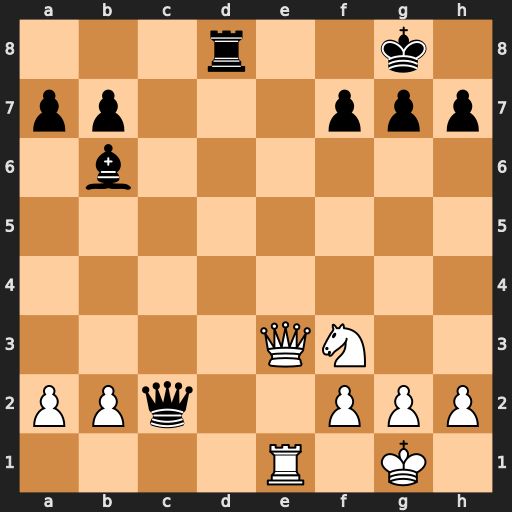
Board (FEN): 3r2k1/pp3ppp/1b6/8/8/4QN2/PPq2PPP/4R1K1
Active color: w
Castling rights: -
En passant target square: -
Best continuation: Qe8+ Rxe8 Rxe8#